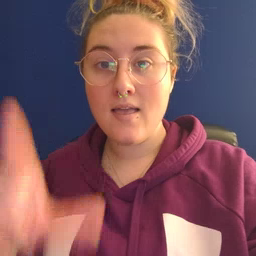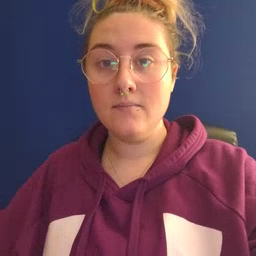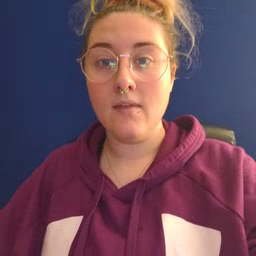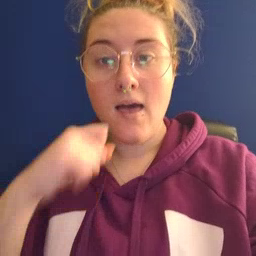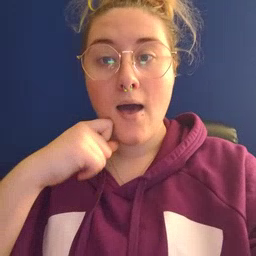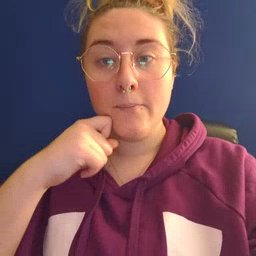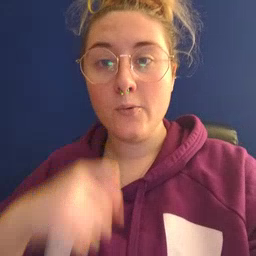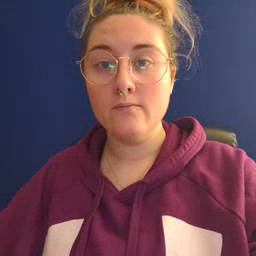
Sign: apple